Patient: sex M, age 73
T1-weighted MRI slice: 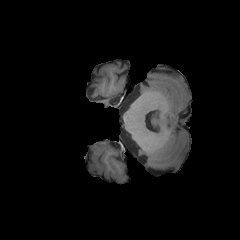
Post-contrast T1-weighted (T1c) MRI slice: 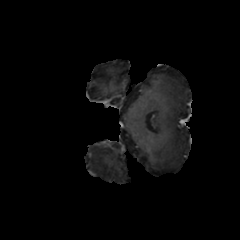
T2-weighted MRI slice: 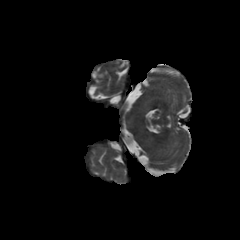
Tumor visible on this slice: no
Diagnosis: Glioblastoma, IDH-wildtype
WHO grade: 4